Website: home-depot
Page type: billing-address
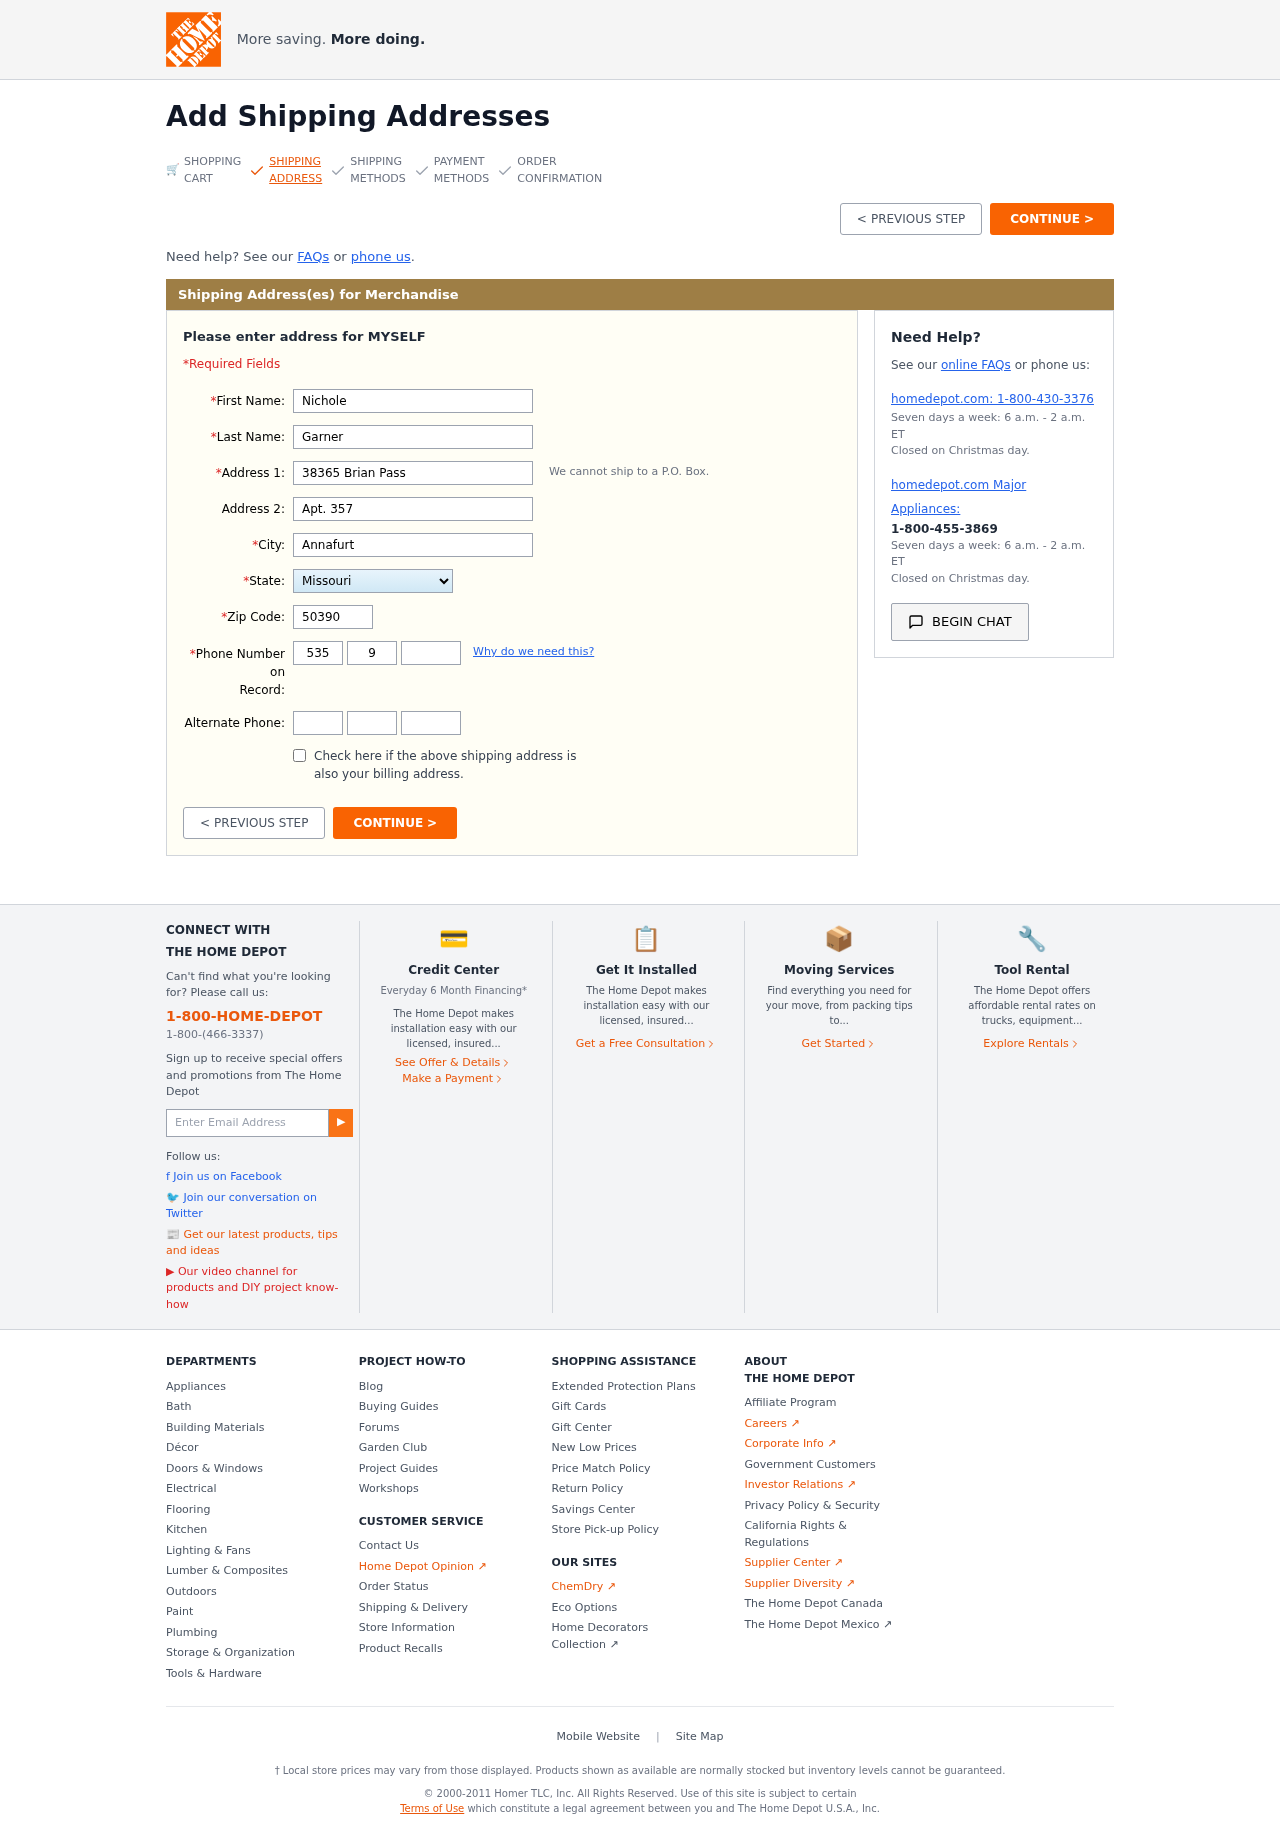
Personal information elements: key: PII_STATE
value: Missouri
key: PII_FIRSTNAME
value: Nichole
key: PII_LASTNAME
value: Garner
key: PII_STREET
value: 38365 Brian Pass
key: PII_STREET2
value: Apt. 357
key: PII_CITY
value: Annafurt
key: PII_POSTCODE
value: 50390
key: PII_PHONE_AREA
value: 535
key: PII_PHONE_PREFIX
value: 975
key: PII_PHONE_LINE
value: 2826
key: PII_PHONE_ALT_AREA
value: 430
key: PII_PHONE_ALT_PREFIX
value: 583
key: PII_PHONE_ALT_LINE
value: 3995